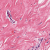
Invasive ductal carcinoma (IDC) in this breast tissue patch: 0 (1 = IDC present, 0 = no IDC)